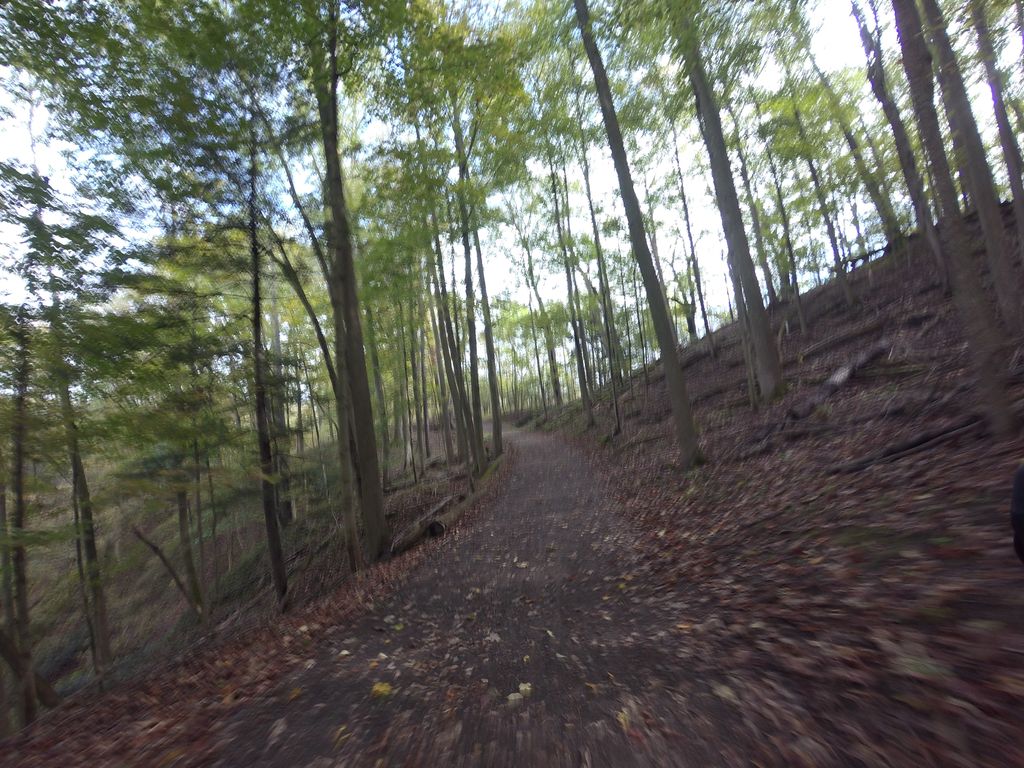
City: hamilton